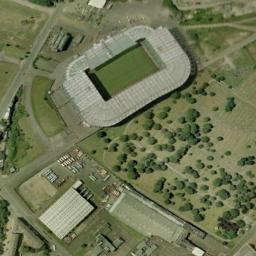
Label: stadium